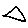
Label: triangle